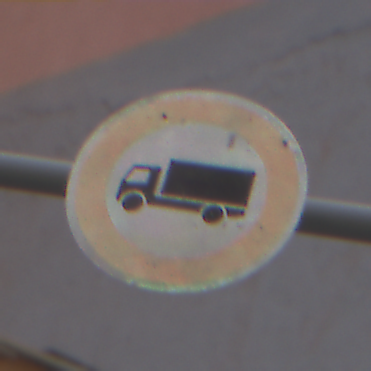
Verkehrszeichen: VerbotFuerKraftfahrzeugeUeberDreiKommaFuenfTonnen
Umgebung: Outdoor, Urban
Tageszeit: Midday
Wetter: Overcast
Licht: Natural
Jahreszeit: NotSpecified
Kontrast: LowContrast